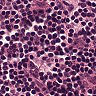
Metastatic tissue present: no